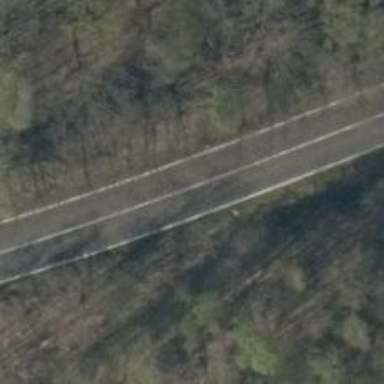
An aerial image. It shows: Secondary road with asphalt surface.